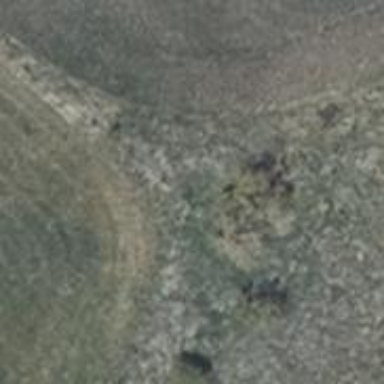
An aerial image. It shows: Hunting stand.